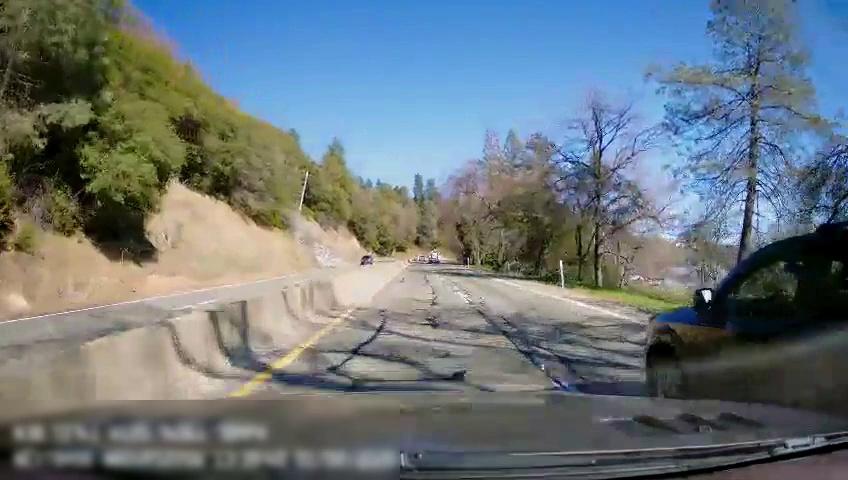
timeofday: Day
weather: Sunny
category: Drivable Space
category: Drivable Space
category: Vehicles | SUV
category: Vehicles | Truck
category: Vehicles | SUV
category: Lanes | Opposite Lane
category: Lanes | Opposite Lane
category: Lanes | Current Lane
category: Lanes | Current Lane
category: Lanes | Alternate Lane